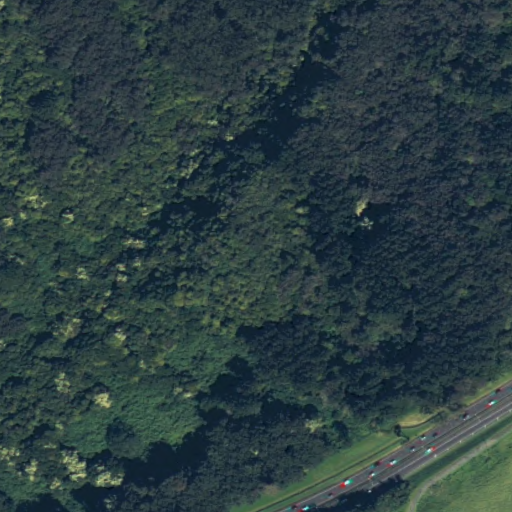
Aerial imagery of mountain in Hawaii named Makuku containing only unknown